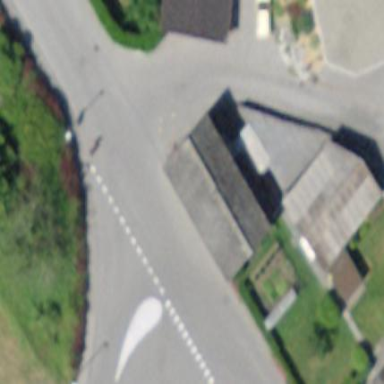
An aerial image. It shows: Stable building.